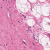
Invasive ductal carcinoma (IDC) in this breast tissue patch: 0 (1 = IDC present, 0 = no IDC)